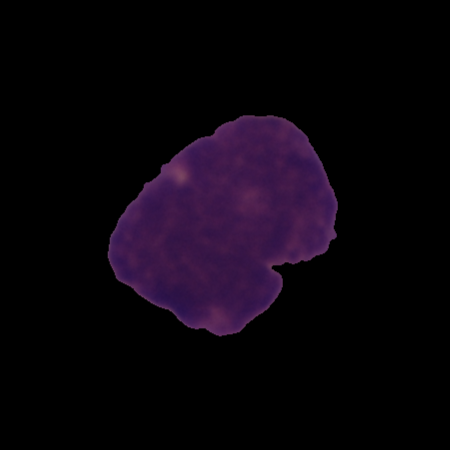
Label: cancer